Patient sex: M
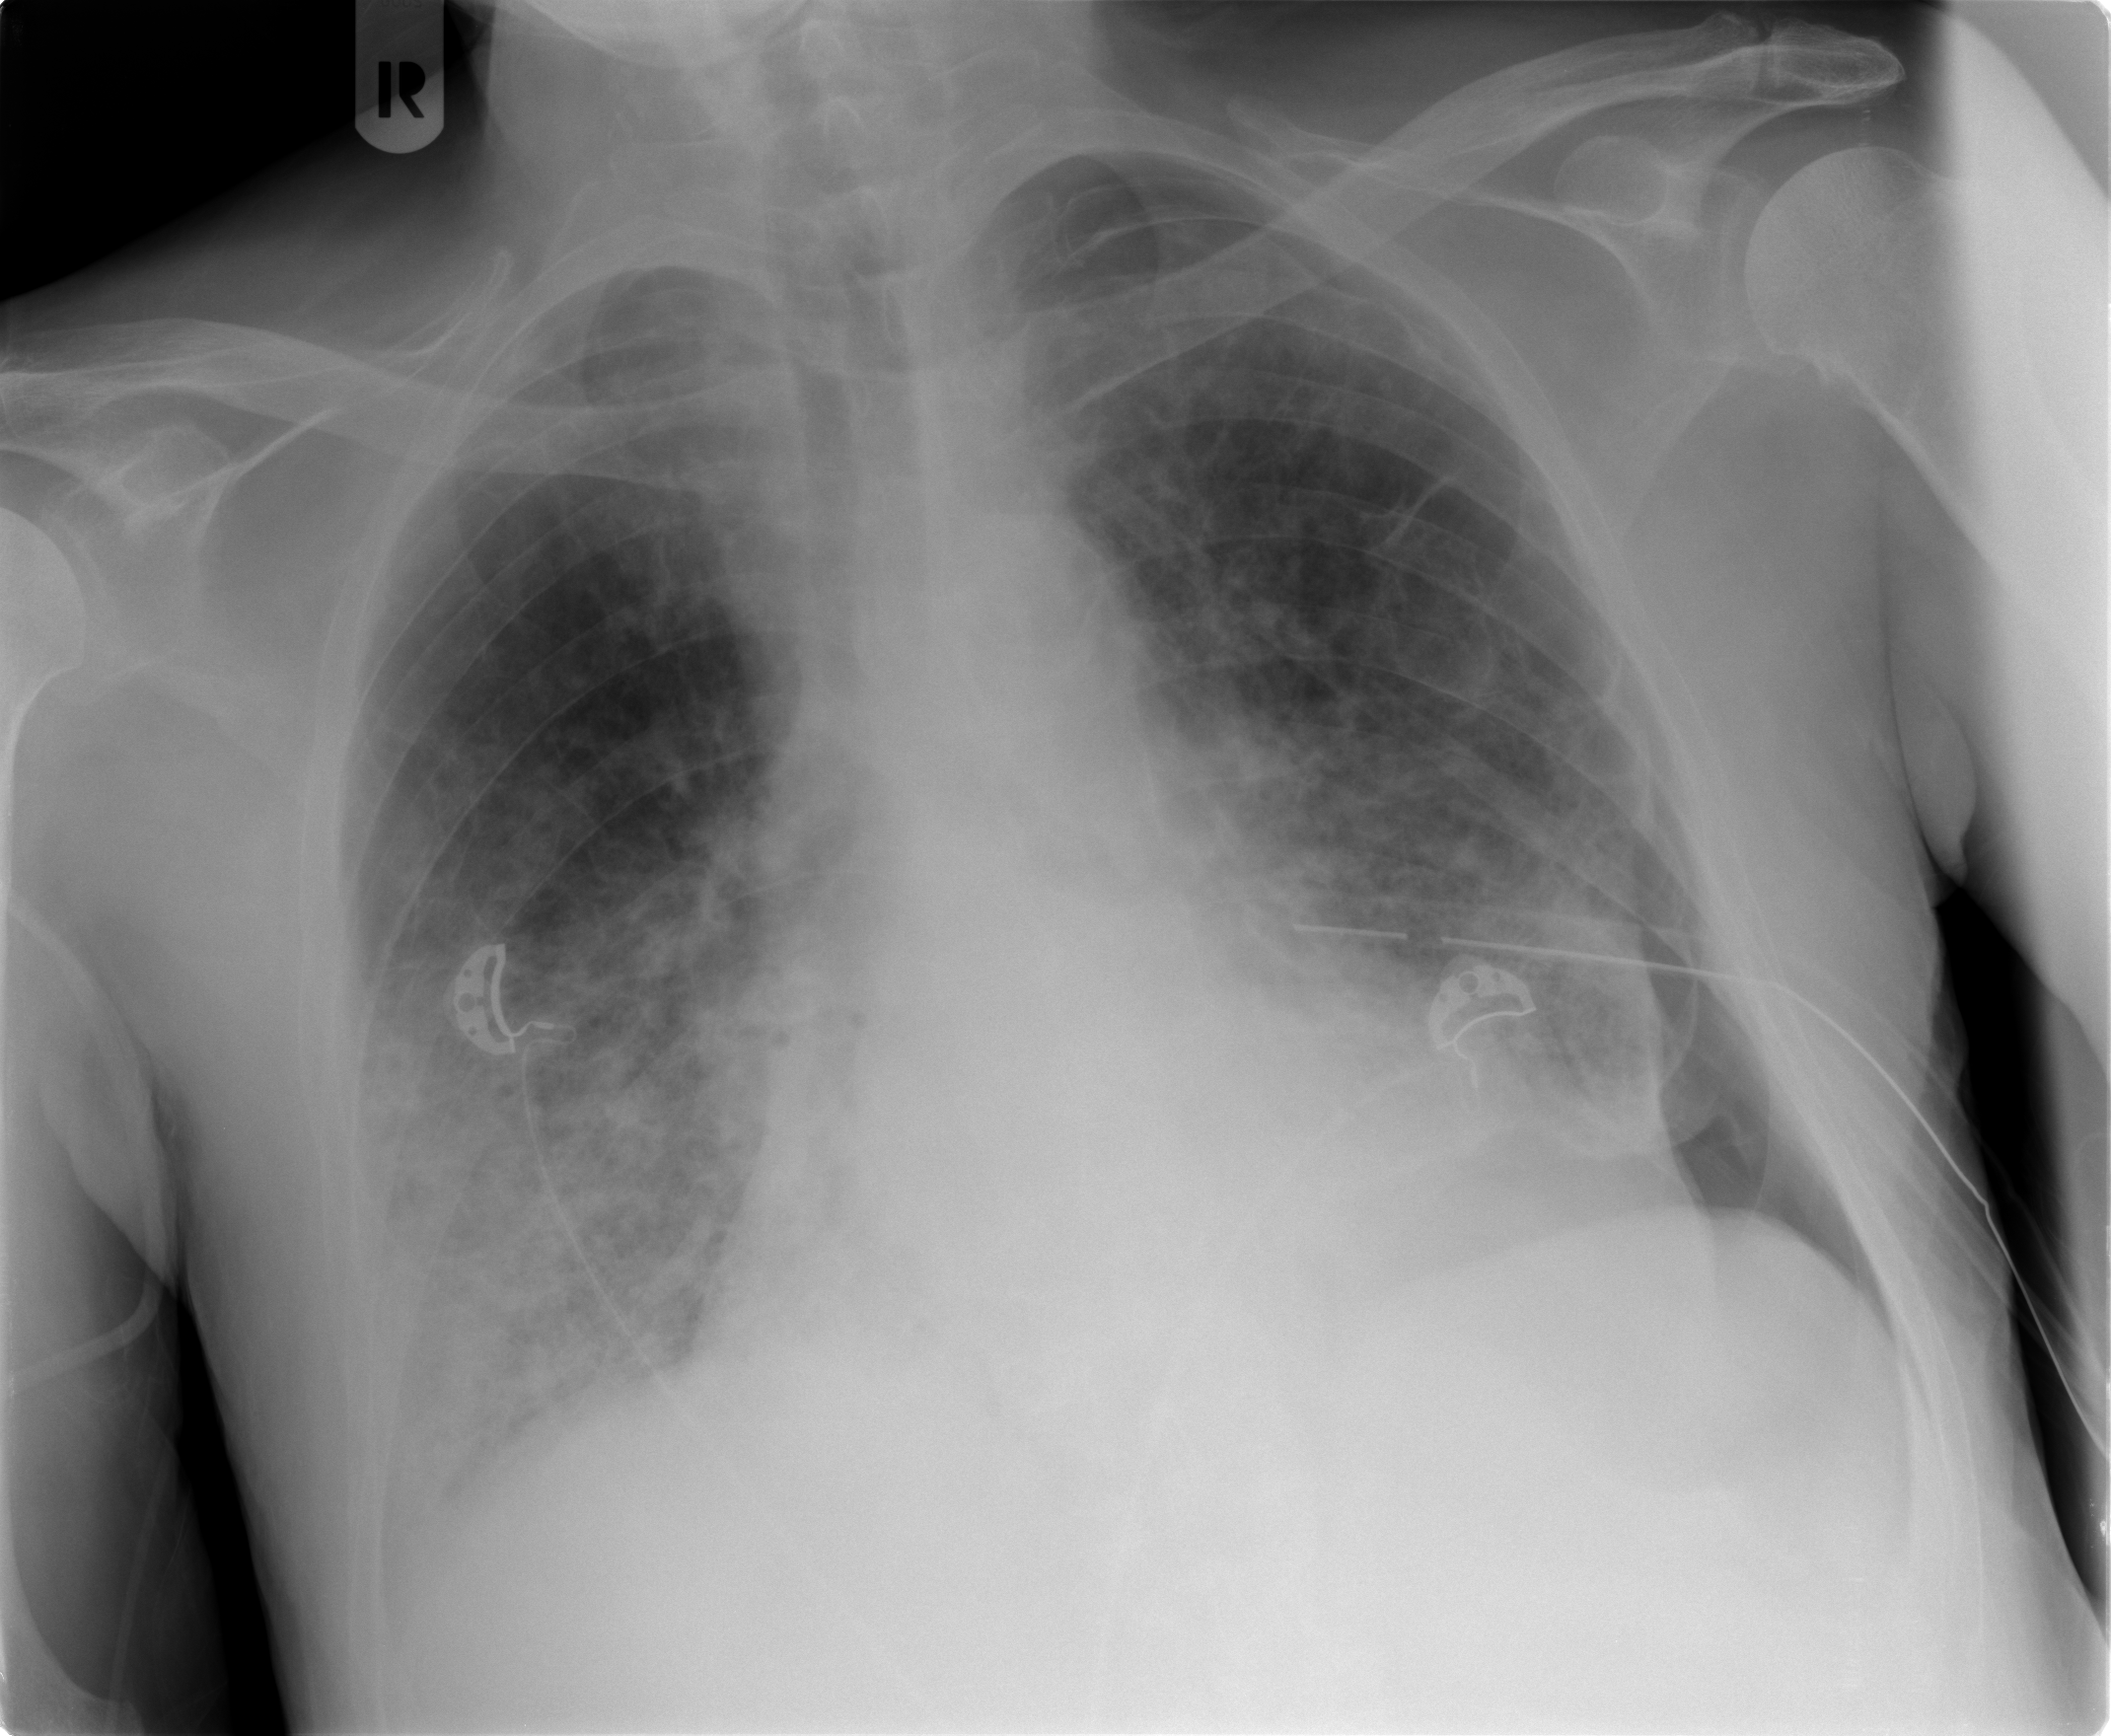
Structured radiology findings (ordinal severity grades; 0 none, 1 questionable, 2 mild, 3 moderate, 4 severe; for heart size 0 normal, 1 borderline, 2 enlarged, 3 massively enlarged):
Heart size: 2
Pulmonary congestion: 2
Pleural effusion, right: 0
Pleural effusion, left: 0
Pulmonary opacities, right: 3
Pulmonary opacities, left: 2
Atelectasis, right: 2
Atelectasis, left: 3